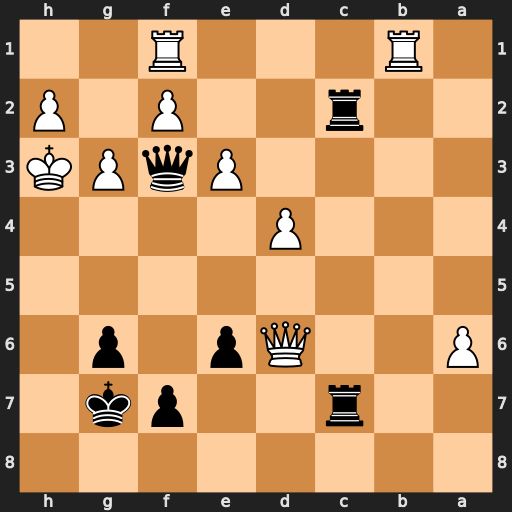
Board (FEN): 8/2r2pk1/P2Qp1p1/8/3P4/4PqPK/2r2P1P/1R3R2
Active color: b
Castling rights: -
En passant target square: -
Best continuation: Rc8 Rb8 Qf5+ Kg2 Qe4+